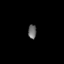
Tissue: skin
Cell type: Epithelial cells
Senescence score: 0.2317
Nuclear area (px): 116
Mean DAPI intensity: 105.216